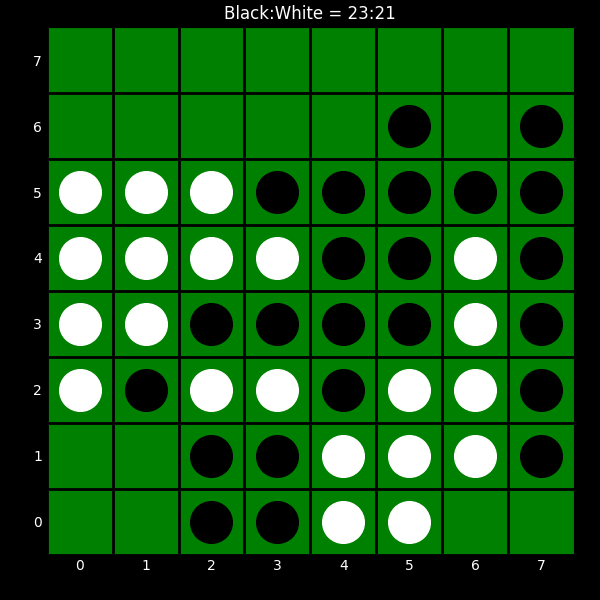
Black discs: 23
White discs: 21